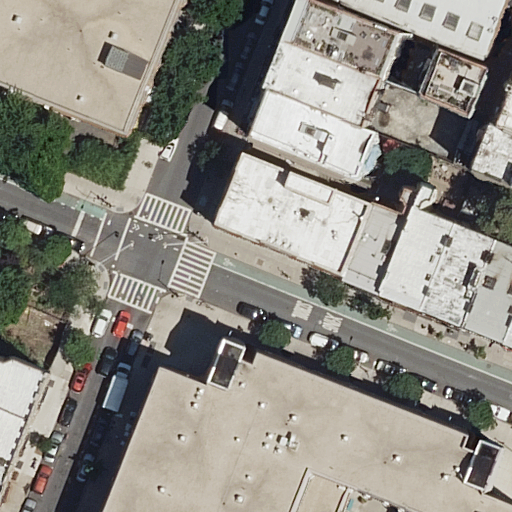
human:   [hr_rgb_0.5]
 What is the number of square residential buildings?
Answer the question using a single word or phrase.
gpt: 0

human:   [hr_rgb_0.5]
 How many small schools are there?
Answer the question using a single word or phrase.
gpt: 0

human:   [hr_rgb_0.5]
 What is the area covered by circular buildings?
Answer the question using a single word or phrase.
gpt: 0m2

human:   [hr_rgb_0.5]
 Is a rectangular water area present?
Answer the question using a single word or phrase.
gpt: no

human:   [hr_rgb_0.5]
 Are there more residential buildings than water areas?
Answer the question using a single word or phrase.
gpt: yes

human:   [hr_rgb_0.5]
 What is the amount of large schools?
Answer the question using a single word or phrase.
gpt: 2

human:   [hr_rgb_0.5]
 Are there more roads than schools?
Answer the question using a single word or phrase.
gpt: no

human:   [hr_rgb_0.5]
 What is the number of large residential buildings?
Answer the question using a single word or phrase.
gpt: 0

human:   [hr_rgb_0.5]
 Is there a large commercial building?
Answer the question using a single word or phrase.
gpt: no

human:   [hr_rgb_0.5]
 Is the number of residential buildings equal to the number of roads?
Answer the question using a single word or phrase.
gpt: no

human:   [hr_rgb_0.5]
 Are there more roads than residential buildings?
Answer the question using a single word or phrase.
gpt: no

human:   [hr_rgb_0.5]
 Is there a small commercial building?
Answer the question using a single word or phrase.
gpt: no

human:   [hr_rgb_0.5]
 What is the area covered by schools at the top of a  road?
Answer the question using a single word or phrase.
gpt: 704m2

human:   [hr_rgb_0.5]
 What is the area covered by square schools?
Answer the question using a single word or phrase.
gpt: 0m2

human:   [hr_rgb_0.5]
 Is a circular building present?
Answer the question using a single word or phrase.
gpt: no

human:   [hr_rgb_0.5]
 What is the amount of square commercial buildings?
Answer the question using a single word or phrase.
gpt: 0

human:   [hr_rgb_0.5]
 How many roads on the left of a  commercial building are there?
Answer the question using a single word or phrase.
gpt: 0

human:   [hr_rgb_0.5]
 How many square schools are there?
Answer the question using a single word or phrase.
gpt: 0

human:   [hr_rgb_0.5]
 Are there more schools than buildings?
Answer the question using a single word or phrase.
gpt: no

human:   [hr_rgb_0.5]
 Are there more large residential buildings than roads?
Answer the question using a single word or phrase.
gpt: no

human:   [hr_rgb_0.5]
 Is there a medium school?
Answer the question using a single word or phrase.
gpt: no

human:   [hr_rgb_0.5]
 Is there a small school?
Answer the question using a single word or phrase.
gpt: no

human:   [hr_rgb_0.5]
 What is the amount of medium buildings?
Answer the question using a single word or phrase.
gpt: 11

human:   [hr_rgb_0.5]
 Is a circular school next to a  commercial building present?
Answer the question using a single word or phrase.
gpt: no

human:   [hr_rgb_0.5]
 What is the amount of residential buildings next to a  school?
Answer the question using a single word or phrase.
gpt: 16

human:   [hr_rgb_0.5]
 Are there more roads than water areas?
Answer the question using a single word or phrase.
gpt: yes

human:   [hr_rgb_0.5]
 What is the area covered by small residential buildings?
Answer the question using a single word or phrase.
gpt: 105m2

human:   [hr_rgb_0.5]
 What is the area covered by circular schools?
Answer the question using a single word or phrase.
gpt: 0m2

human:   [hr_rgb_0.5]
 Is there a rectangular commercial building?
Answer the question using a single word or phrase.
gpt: no

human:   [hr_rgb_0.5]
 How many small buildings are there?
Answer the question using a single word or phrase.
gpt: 5

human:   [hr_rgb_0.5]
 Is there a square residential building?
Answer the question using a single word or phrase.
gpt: no

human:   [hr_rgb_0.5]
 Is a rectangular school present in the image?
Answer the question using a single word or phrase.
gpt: yes

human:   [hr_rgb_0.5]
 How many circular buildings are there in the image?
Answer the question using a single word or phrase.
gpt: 0

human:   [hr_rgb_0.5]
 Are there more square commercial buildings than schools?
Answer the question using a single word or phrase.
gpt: no

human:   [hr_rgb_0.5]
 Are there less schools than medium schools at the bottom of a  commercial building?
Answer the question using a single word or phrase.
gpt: no

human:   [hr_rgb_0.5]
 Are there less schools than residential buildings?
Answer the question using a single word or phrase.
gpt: yes